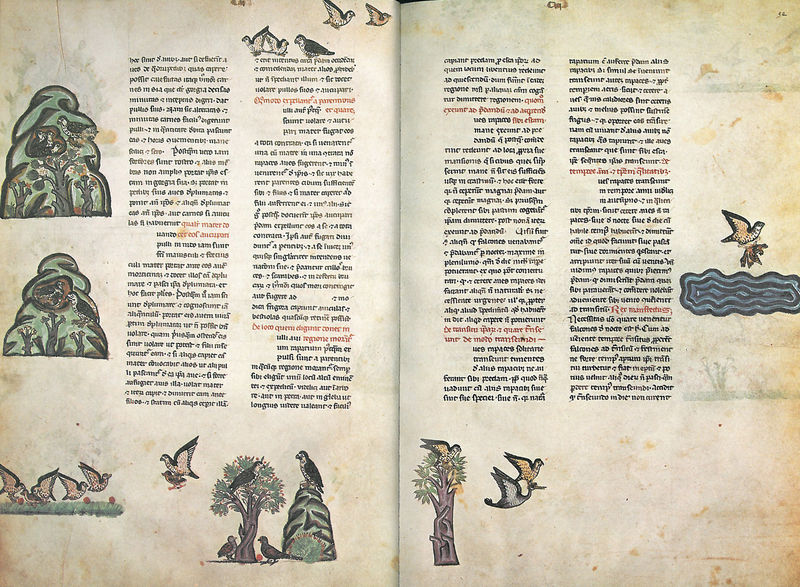
Titel: Falkenbuch Friedrichs des II.; De arte venandi cum avibus
Institution: Rom, Biblioteca Vaticana
Schlagwörter: baum, berg, blau, falke, felsen, flügel, meer, vogel, wasser, bäume, grün, see, mitte, schwarz, zeichnung, gras, rot, natur, vögel, zweige, futter, wald, fliegen, schrift, wellen, papier, ente, fels, spalten, enten, friedrich, könig, baumkrone, buch, flug, seite, illustration, text, buchstaben, jagd, buchseite, flecken, pergament, schreiben, dressur, fabel, mittelalter, nest, falkenjagd, buchseiten, botanik, handschrift, latein, falz, buchmalerei, doppelseite, vogelflug, falken, bum, fliegt, nuchseiten, fabel#, zelen, lfiegen